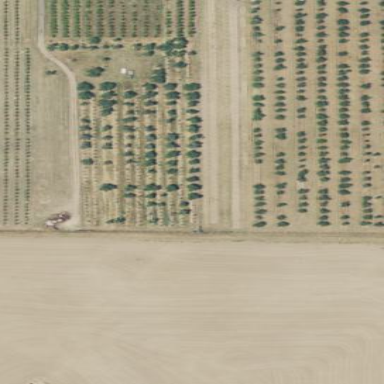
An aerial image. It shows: Orchard.